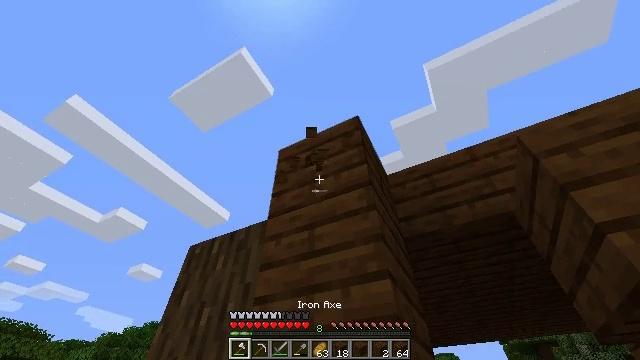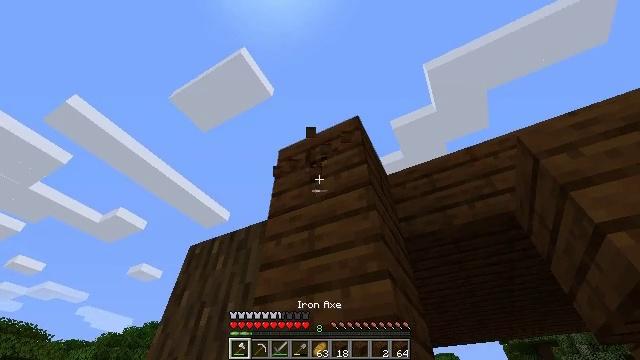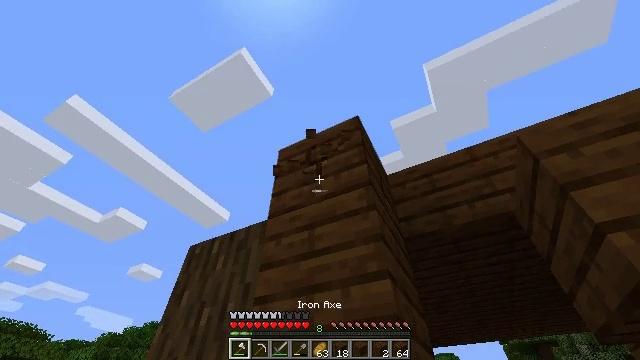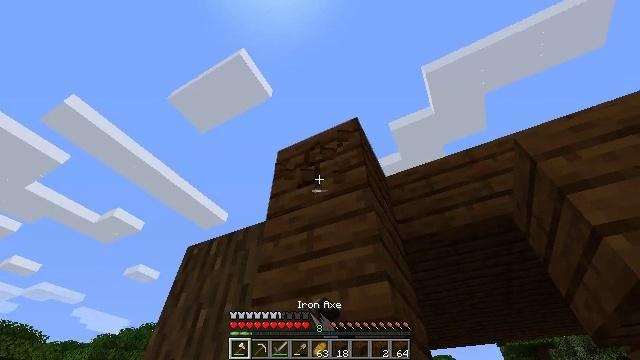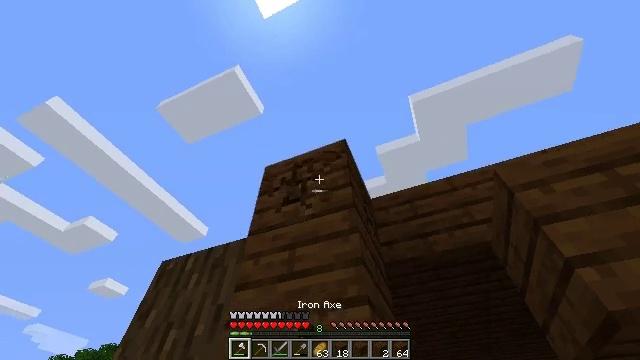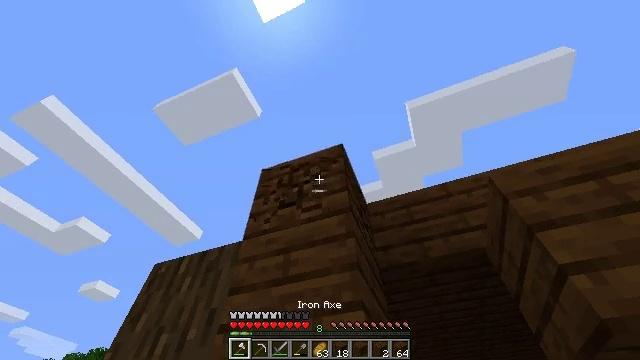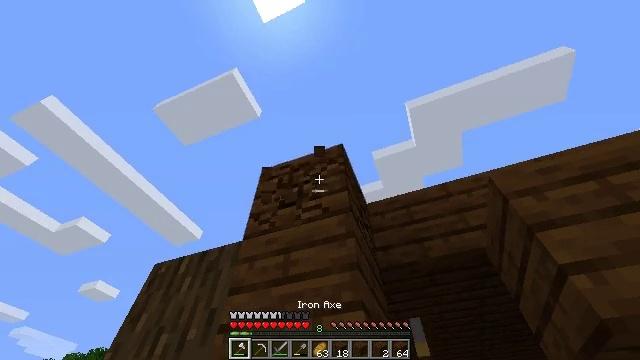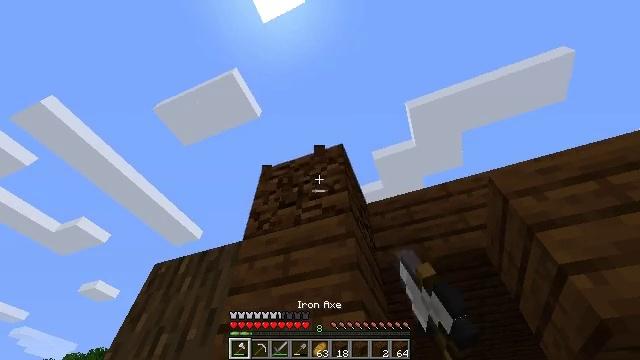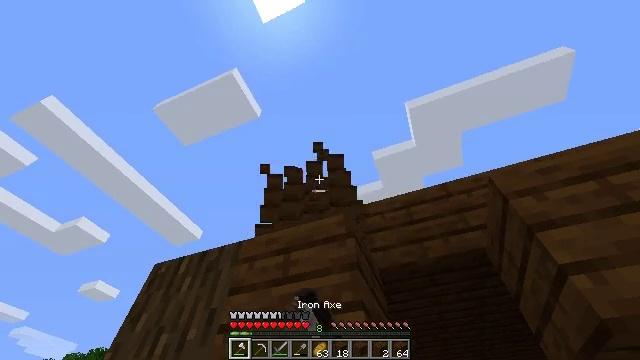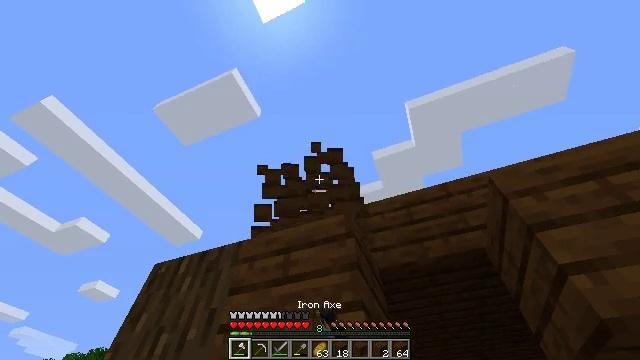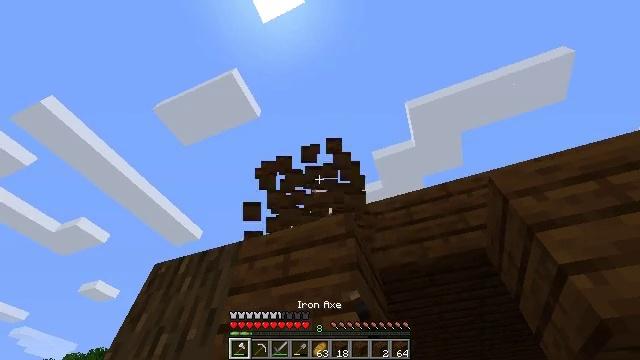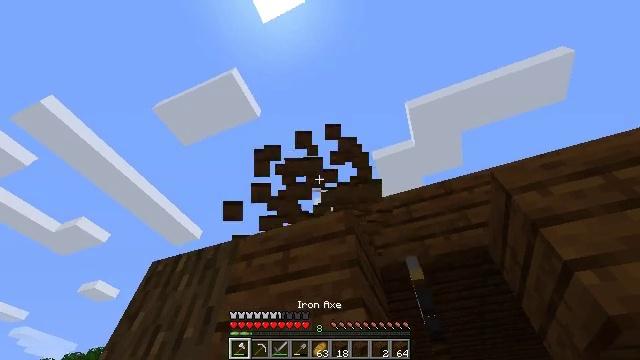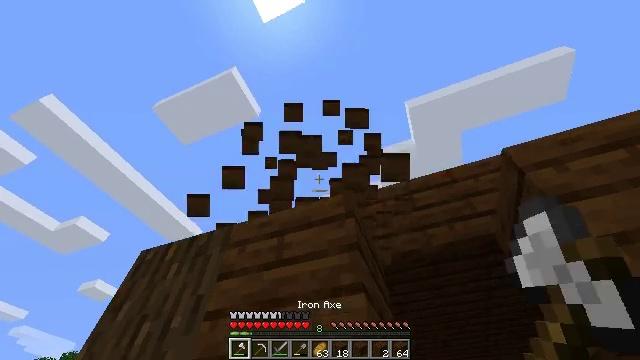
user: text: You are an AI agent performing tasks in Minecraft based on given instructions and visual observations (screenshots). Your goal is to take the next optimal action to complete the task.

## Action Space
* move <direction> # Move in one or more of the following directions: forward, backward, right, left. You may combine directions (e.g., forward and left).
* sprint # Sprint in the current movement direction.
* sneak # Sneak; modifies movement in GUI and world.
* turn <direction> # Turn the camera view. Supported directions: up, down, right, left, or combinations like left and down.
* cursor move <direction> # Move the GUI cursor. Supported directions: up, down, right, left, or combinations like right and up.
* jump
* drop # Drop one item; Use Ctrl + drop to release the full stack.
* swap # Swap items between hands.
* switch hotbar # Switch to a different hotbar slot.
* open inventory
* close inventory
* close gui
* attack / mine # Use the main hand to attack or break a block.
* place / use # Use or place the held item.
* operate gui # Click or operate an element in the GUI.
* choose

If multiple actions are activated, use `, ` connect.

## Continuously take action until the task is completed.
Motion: motion action
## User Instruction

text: Collect dark oak planks from a structure.
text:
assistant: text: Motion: attack / mine
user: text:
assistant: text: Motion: attack / mine
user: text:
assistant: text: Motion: attack / mine
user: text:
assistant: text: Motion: turn right and up, attack / mine
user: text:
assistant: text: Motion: turn right, attack / mine
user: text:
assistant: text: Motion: attack / mine
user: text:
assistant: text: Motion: attack / mine
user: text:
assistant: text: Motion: attack / mine
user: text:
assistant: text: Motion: attack / mine
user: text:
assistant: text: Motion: attack / mine
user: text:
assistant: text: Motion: move forward, attack / mine
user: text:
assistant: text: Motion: move forward, attack / mine
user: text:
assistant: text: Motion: attack / mine